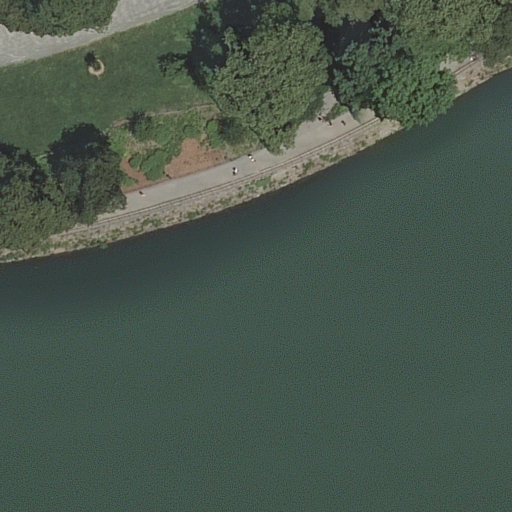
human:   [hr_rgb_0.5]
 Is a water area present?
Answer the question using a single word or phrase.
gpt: yes

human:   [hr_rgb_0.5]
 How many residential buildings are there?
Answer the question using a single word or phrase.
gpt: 0

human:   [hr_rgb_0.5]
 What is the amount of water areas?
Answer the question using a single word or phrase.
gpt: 1

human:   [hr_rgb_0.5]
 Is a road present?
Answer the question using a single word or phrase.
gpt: yes

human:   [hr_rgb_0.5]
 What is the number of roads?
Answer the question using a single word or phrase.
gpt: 3

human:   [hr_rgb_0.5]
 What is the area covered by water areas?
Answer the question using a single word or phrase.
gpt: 6769m2

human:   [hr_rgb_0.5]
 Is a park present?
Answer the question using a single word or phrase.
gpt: yes

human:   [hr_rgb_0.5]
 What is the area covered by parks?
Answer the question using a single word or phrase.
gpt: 10631m2

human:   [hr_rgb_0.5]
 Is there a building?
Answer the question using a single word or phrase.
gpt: no

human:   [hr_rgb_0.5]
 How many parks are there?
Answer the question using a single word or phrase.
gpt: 1

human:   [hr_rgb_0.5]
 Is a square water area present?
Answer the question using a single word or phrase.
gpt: no

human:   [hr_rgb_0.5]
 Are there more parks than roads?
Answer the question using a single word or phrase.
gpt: no

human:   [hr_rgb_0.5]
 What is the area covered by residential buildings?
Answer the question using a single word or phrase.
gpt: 0m2

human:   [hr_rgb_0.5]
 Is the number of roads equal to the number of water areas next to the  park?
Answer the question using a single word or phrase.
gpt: no

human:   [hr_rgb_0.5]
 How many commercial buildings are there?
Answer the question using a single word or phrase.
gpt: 0

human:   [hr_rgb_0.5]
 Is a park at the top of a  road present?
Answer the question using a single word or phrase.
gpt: yes

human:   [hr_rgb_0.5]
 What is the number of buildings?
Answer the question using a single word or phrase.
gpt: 0

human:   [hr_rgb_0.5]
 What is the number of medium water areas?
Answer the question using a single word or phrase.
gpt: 0

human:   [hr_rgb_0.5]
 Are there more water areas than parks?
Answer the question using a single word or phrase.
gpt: no

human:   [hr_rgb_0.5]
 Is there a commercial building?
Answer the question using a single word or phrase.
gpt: no

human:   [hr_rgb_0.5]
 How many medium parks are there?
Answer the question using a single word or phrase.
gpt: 0

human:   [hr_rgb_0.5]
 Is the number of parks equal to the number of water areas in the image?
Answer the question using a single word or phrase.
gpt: yes

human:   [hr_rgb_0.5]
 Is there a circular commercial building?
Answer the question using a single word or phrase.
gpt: no

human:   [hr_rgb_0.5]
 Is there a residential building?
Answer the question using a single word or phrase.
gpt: no

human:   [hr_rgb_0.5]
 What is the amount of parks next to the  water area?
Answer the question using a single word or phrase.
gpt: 1

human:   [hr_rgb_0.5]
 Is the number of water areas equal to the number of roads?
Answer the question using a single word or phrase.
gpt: no

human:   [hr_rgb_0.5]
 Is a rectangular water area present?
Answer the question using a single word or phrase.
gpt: no

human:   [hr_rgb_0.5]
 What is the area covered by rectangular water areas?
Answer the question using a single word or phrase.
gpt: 0m2

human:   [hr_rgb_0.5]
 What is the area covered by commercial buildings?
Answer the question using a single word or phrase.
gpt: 0m2

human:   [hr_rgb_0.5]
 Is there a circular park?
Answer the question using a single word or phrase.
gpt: no

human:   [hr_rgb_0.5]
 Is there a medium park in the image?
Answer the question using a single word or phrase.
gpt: no

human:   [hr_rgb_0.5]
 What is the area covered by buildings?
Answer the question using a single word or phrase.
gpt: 0m2

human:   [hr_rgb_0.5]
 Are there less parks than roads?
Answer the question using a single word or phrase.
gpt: yes

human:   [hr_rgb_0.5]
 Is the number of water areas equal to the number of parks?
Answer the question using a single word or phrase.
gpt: yes

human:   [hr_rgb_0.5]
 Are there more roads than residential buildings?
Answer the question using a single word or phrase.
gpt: yes

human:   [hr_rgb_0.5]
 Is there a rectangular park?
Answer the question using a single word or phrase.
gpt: yes

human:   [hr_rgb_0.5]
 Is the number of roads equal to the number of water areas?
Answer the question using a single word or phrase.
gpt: no

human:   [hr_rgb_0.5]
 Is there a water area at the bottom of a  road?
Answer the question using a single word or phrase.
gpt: yes

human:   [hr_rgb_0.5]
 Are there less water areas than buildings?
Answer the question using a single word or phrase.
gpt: no

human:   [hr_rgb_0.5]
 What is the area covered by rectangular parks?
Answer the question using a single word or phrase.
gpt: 10631m2

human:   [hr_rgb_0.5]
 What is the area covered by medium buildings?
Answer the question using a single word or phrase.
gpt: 0m2

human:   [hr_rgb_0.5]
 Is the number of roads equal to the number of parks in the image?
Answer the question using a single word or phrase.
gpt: no

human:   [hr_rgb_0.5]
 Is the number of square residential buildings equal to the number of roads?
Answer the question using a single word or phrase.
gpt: no

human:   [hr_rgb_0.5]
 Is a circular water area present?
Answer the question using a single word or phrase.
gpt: no

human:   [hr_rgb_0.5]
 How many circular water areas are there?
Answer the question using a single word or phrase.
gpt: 0

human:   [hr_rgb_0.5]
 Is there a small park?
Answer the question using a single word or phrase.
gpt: no

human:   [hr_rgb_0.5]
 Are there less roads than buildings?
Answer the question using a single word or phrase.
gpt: no

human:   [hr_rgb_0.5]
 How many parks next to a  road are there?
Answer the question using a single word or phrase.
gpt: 1

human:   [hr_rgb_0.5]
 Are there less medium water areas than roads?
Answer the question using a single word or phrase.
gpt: yes

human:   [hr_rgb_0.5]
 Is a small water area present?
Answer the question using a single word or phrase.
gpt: no

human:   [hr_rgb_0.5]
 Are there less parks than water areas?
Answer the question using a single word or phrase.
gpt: no

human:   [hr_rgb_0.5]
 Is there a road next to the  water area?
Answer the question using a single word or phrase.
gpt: yes

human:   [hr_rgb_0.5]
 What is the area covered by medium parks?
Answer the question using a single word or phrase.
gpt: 0m2

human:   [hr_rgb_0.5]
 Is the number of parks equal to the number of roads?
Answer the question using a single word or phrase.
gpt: no

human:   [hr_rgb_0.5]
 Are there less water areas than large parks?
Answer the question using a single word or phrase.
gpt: no

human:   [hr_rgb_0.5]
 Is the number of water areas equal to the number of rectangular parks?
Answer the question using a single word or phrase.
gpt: yes

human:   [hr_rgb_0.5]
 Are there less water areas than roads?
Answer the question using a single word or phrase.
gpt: yes

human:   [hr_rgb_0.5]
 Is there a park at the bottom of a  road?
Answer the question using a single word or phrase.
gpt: no

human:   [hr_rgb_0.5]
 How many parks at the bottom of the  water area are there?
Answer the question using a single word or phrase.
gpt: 0

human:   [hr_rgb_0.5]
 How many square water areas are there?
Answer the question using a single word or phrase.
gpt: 0

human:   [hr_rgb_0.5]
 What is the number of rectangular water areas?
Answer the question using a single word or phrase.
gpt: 0

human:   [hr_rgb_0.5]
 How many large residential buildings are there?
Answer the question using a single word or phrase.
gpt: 0

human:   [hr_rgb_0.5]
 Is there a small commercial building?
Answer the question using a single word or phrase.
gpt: no

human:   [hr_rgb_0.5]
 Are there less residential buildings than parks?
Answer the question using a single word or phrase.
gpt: yes